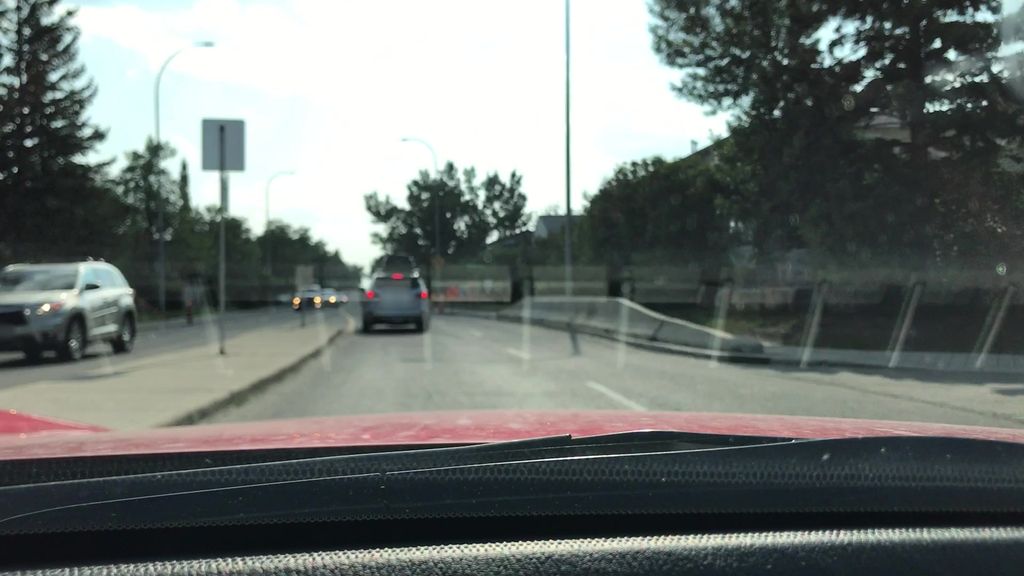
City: calgary